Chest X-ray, AP view. Patient: 48 years old, sex M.
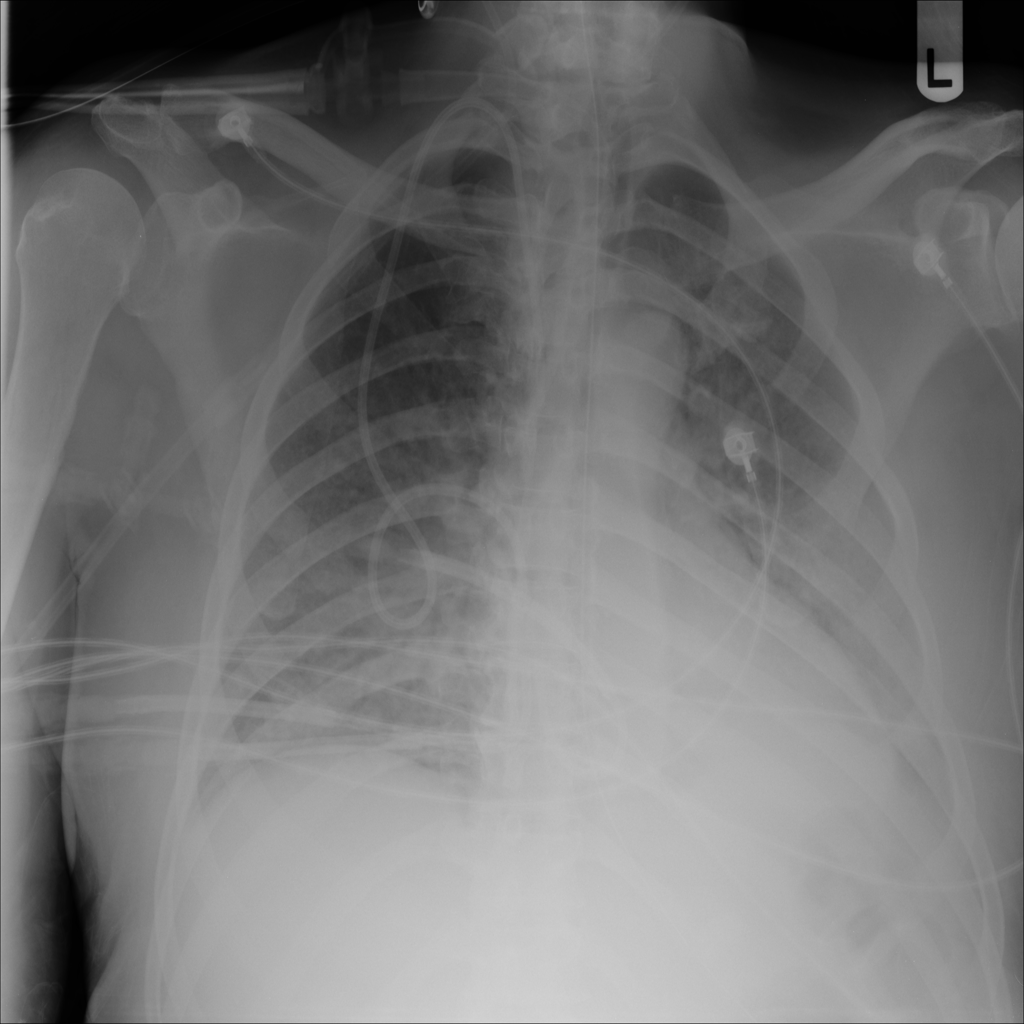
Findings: Edema, Infiltration